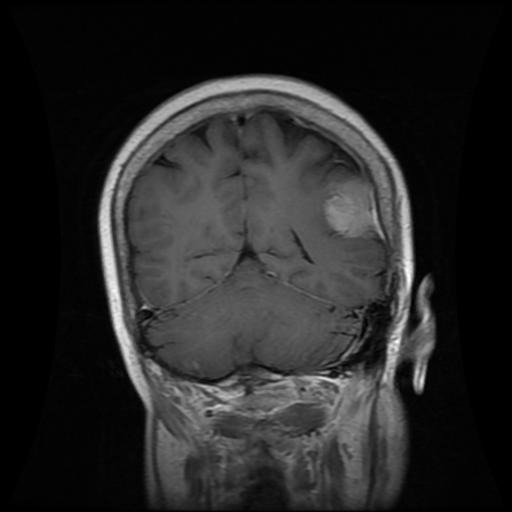
Label: meningioma